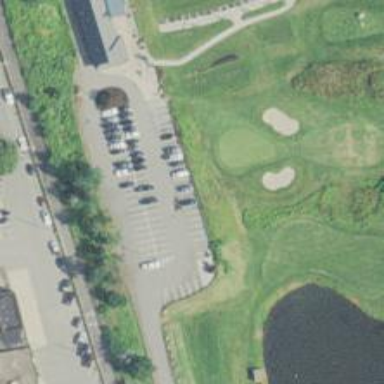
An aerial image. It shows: Golf hole.